Question: I am trying to set my title to Bold and also preserve the underline. For example:

The code keeps making all lines bold. As you can see from the image above, only the title should be bold. How can I fix the code to match the image?
'''
List<string> titles = new List<string> { "Basic Metabolic Panel", "Complete Blood Count", "Comprehensive Metabolic Panel" };
List<string> bodies = new List<string> { " : Collected: 8/20/2012 5:45:00 PM", " : Collected: 8/20/2012 5:45:00 PM", " : Collected: 8/17/2012 4:18:00 AM" };
for (int i = 0; i < titles.Count; i++)
{
string labName = titles[i];
string collectionDate = bodies[i];
int oldTextEndPoint = rtb.Text.Length;
rtb.Text += labName + collectionDate + Environment.NewLine;
rtb.Select(oldTextEndPoint, labName.Length + collectionDate.Length);
rtb.SelectionFont = new Font(rtb.Font, rtb.SelectionFont.Style | FontStyle.Underline);
rtb.Select(oldTextEndPoint, labName.Length);
rtb.SelectionFont = new Font(rtb.Font, rtb.SelectionFont.Style | FontStyle.Bold);
}
'''
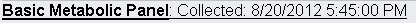
Answer: Changed
'rtb.Text += labName + collectionDate + Environment.NewLine;'
to
'rtb.AppendText(labName + collectionDate + Environment.NewLine);'
and things work correctly...